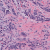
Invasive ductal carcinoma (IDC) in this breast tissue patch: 1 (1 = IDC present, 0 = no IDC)